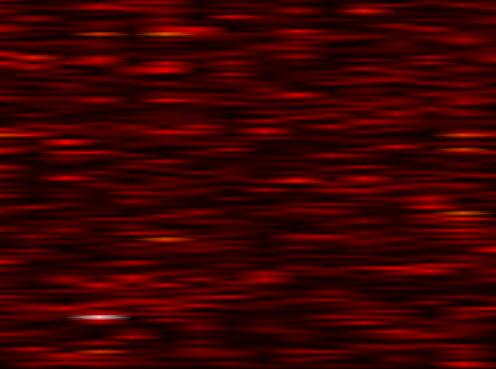
Label: OFDM